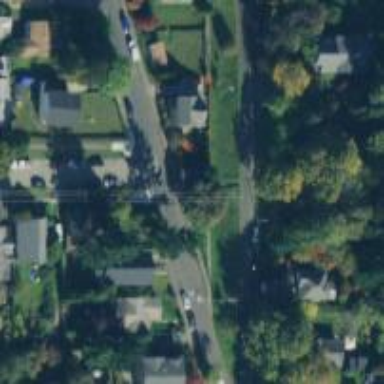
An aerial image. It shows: Living street.